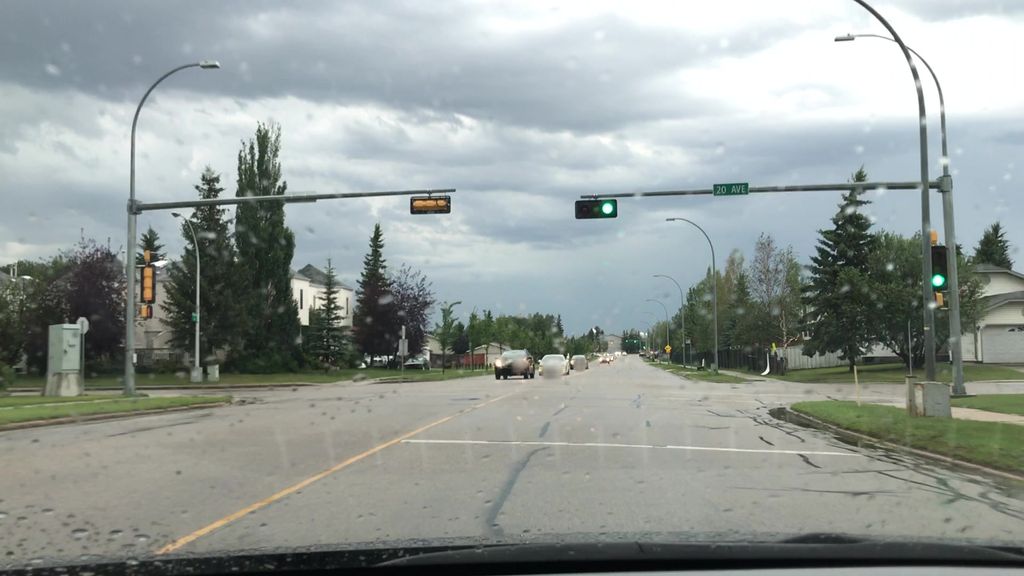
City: edmonton